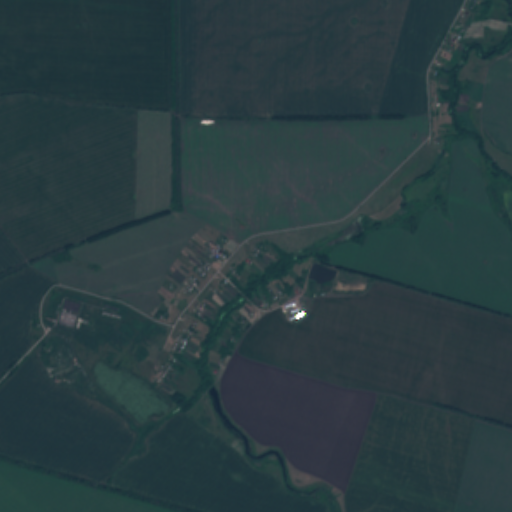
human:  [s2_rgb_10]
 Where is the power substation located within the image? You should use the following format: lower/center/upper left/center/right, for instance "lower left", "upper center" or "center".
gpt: The power substation is located in the center left of the image.
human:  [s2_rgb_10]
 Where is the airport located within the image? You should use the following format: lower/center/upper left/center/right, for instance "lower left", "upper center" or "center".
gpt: There is no airport in the image.